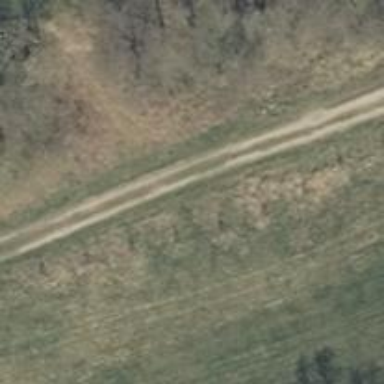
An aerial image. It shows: Row of broadleaved trees.